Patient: sex M, age 22
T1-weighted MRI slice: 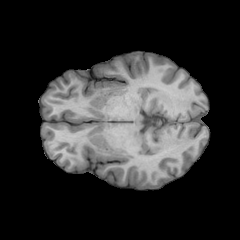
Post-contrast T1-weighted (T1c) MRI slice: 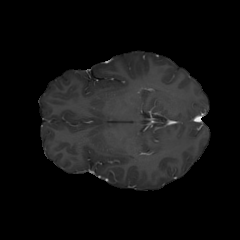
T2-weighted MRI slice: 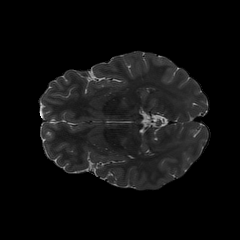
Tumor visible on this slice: no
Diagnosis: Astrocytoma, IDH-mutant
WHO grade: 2